Question: My application is setting the Requested theme in the App.xaml as we only want to show a light theme regardless of what the user's system theme is.
Problem is, when the user is on a dark theme (which has white icons for signal/battery/time etc) the app switches all style resources to use light theme but does nothing about the header bar. This creates the situation where you have a white page background and white icons on top of it.
Is there a way to change the theme applied to this top bar?
I tried adding a dark colour behind the bar (30px high rectangle with margin -30 on top) but the behaviour happens on light theme too so then if the user is on light theme, the icons are black and too dark to see on the colour background.
It's not obvious in the picture, but on top of that map there is the header bar with icons but the icons are white and the theme says page background is white.

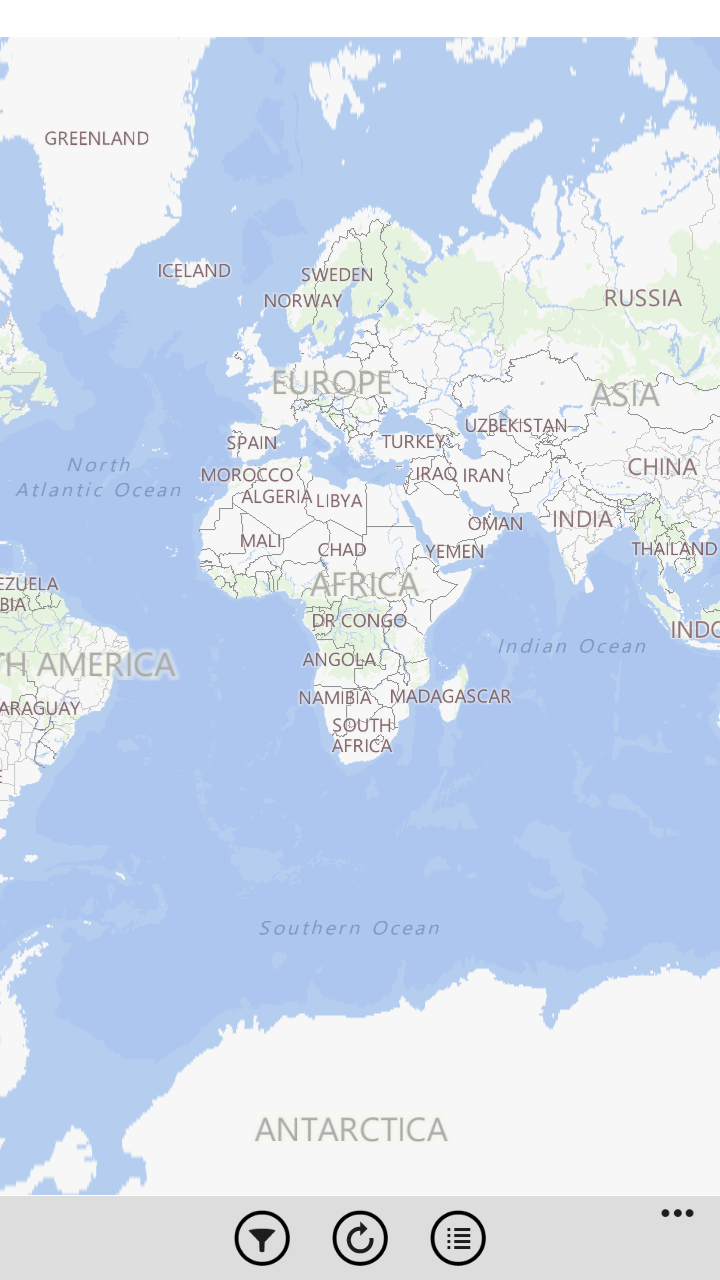
Answer: Turns out the correct answer is:
<URL>
This class also cannot be used from the XAML so you have to do:
'''
public MainPage()
{
StatusBar statusBar = StatusBar.GetForCurrentView();
statusBar.ForegroundColor = new Windows.UI.Color() { A = 0xFF, R = 0xFF, G = 0x00, B = 0xAA };
this.InitializeComponent();
}
'''